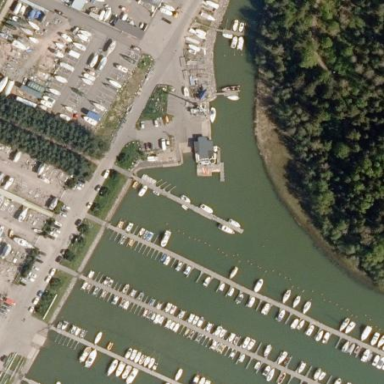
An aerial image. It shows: Marina on leisure land.